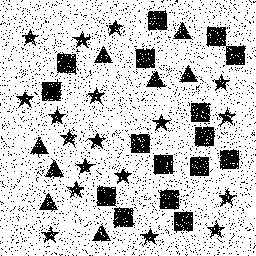
Squares: 16
Triangles: 8
Stars: 18
Total shapes: 42